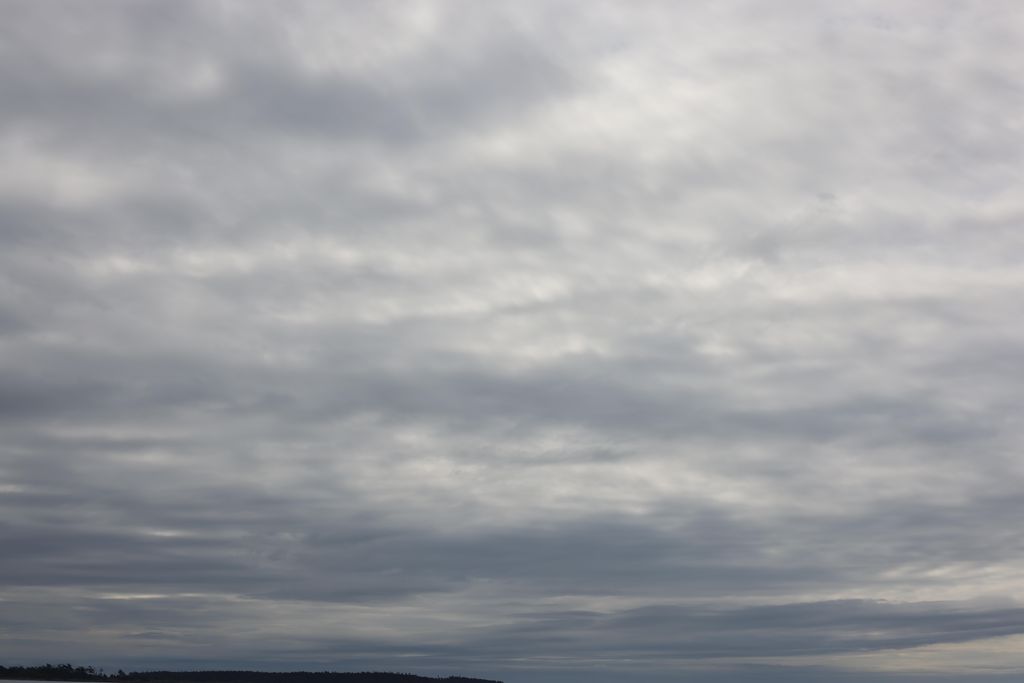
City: victoria